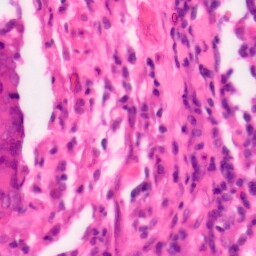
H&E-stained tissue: Colon